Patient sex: F
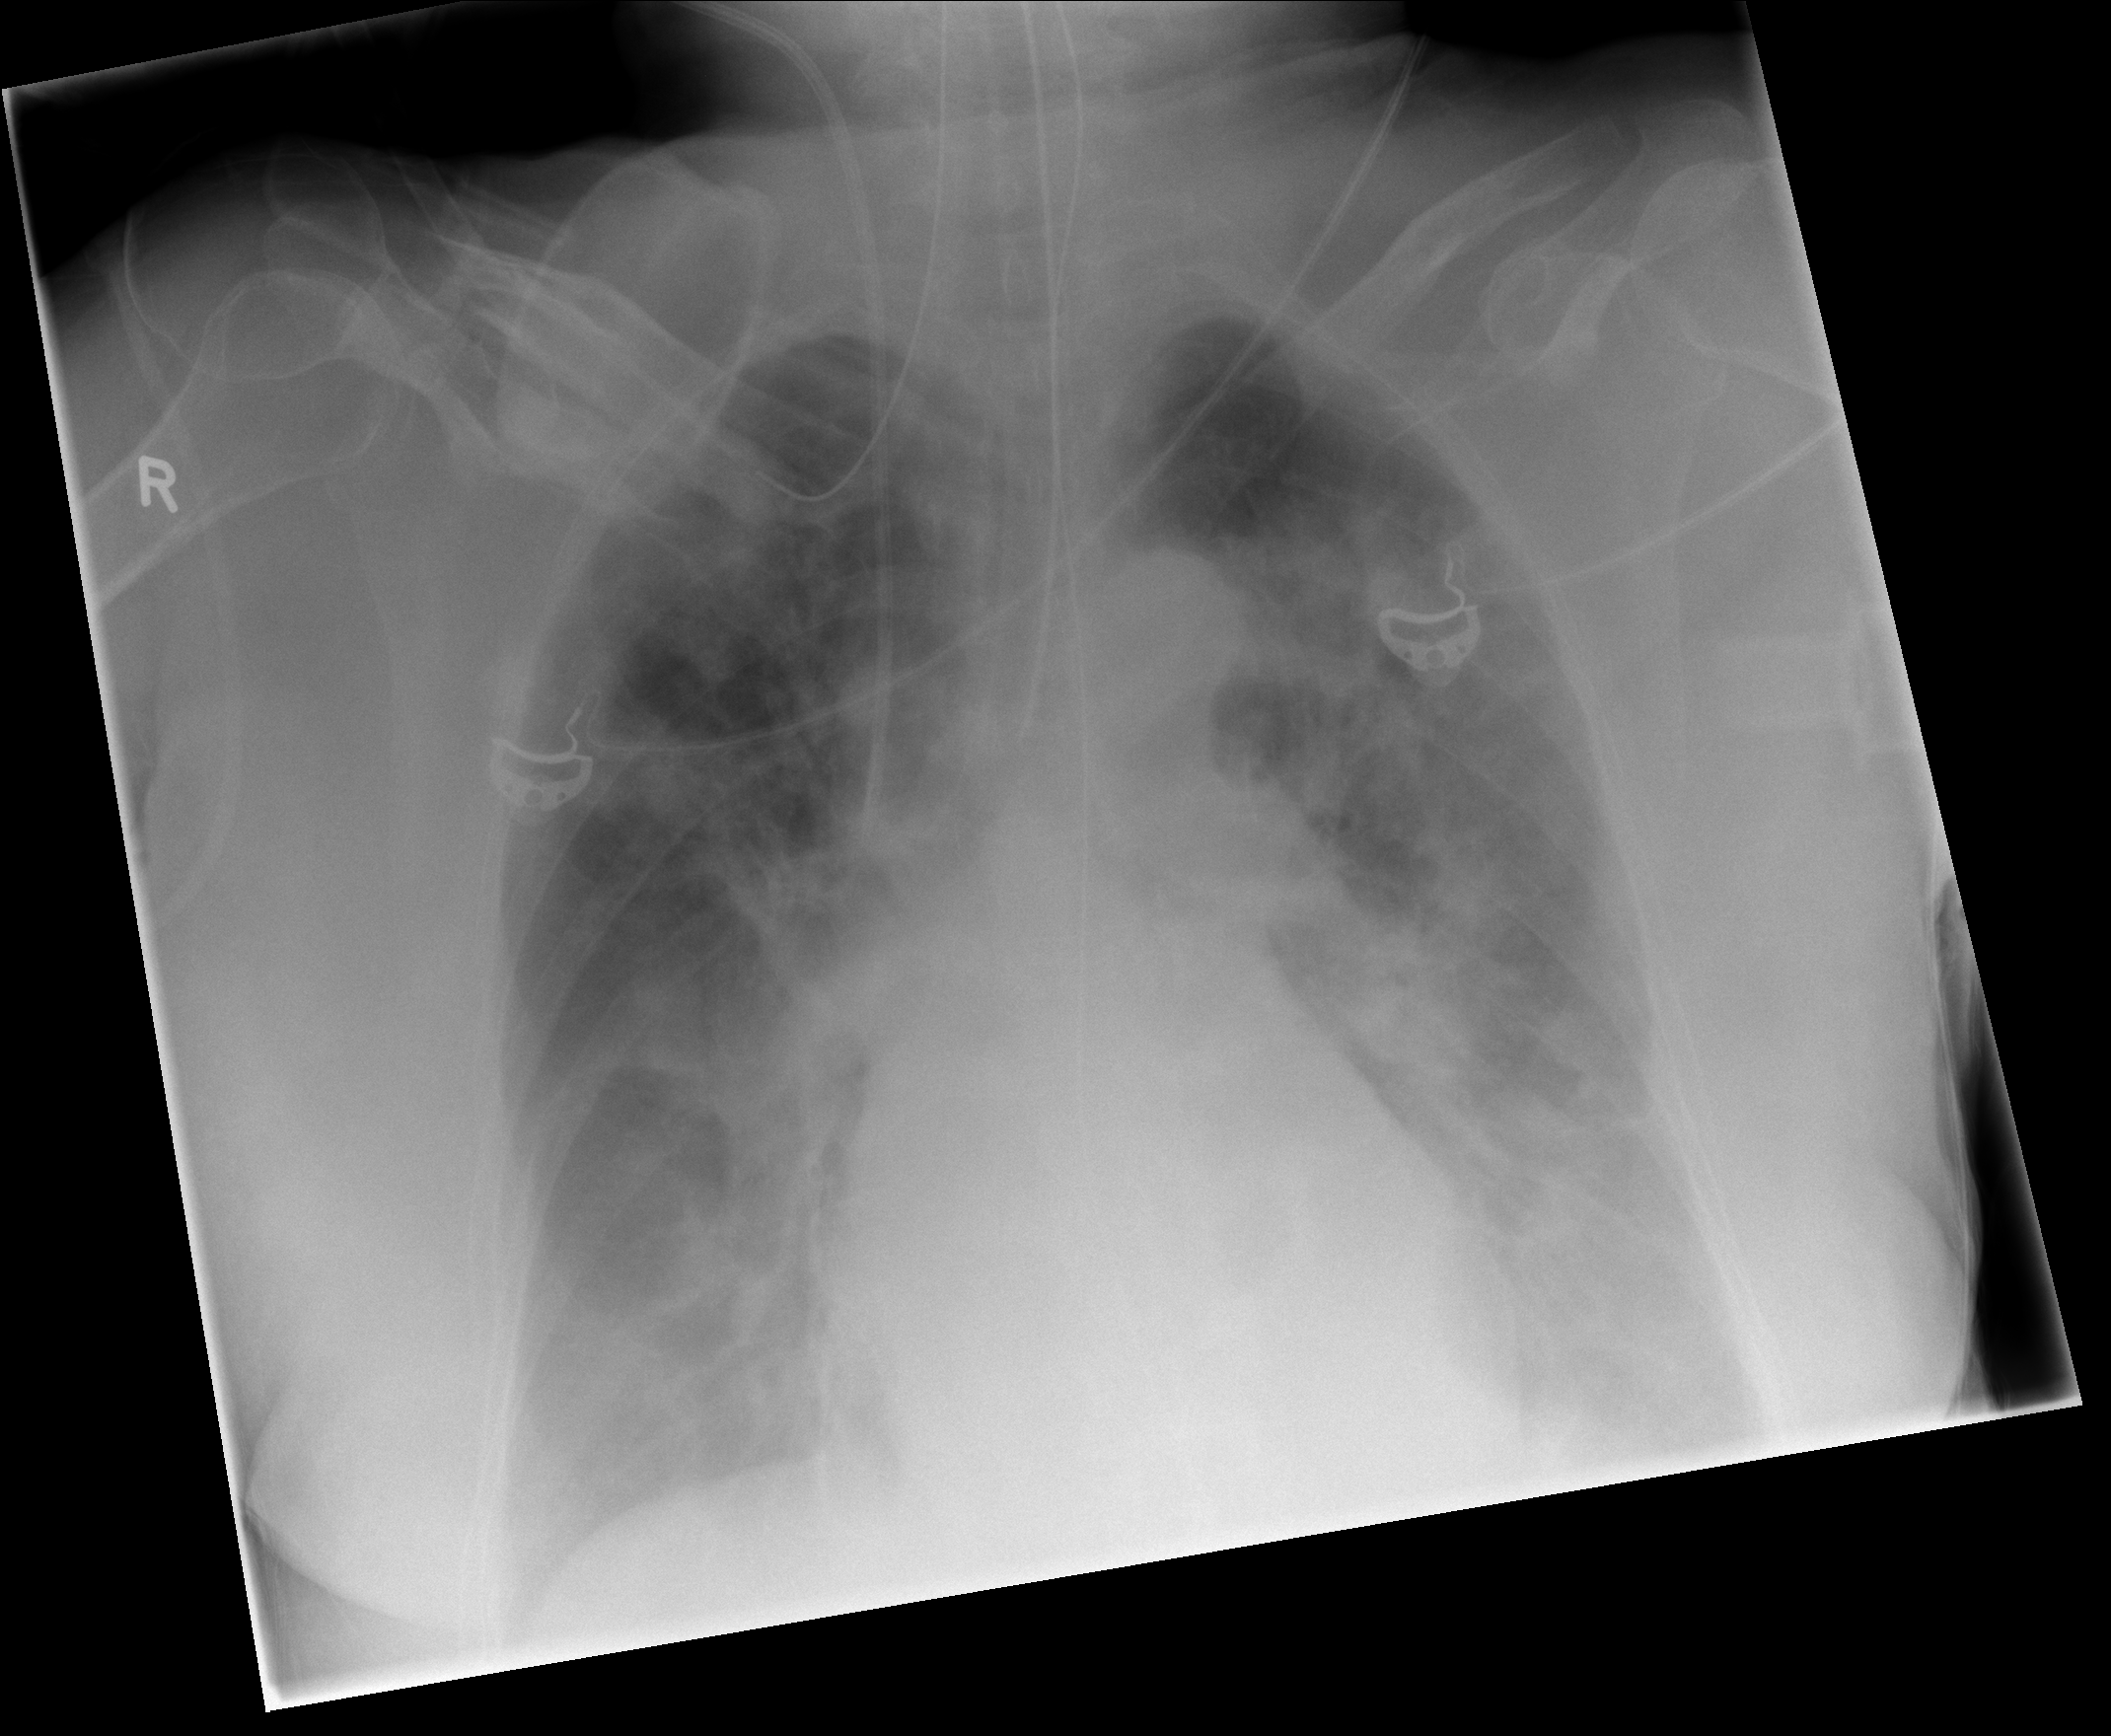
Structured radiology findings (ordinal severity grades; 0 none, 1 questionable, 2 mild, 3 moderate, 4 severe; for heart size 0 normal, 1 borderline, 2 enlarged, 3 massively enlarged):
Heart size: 0
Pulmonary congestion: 2
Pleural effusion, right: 2
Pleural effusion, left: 2
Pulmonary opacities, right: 3
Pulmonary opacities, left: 3
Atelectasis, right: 2
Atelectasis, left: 3